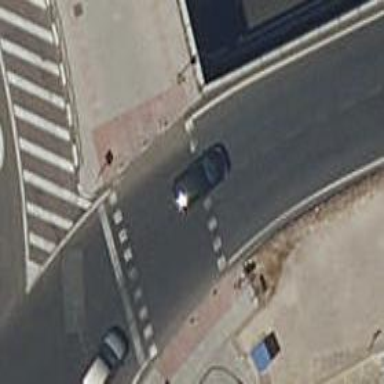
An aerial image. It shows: Crossing with traffic signals.